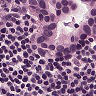
Metastatic tissue present: yes